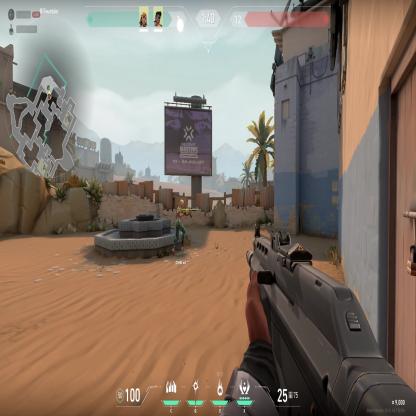
Label: teammate